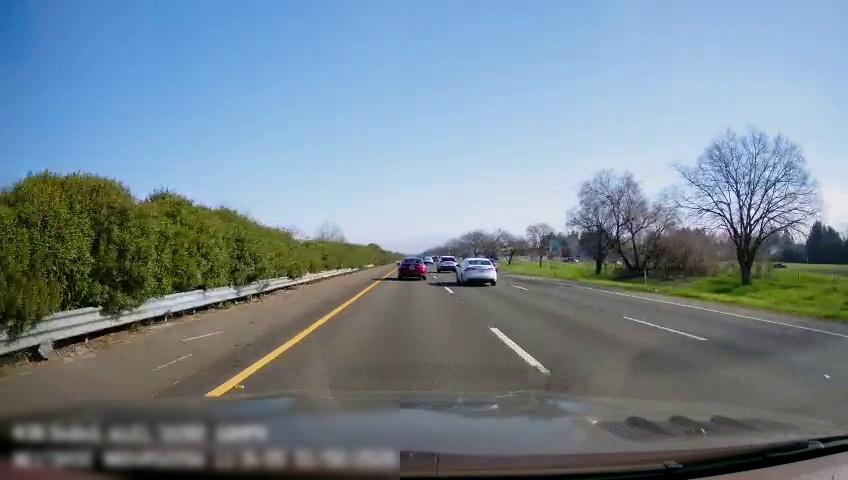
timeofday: Day
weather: Sunny
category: Drivable Space
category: Vehicles | Car
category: Vehicles | Car
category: Vehicles | Car
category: Lanes | Current Lane
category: Lanes | Current Lane
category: Lanes | Alternate Lane
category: Lanes | Alternate Lane